Question: Count the number of objects in the diagram.
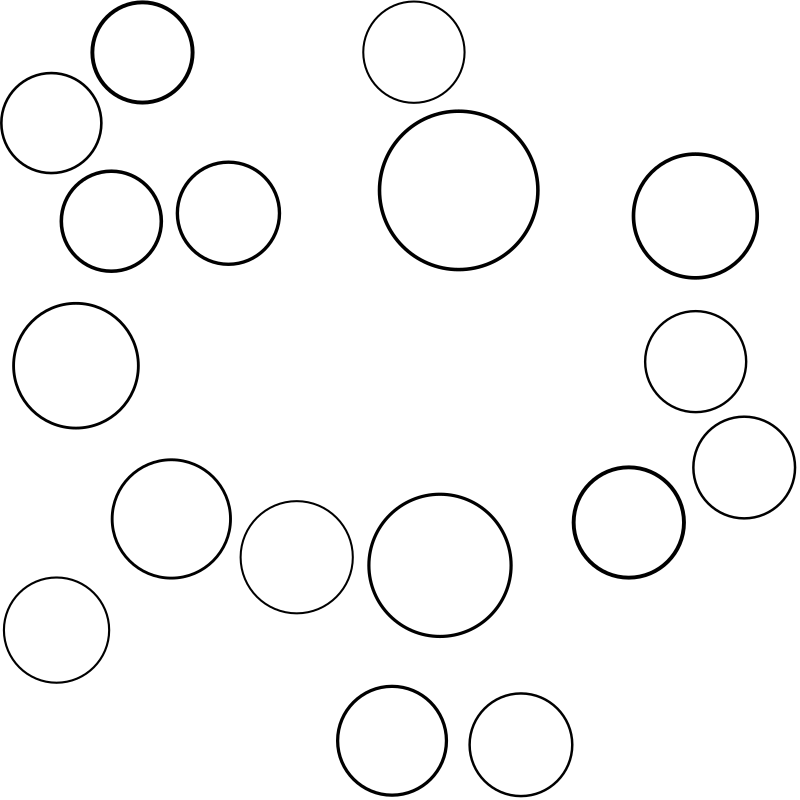
Answer: 17